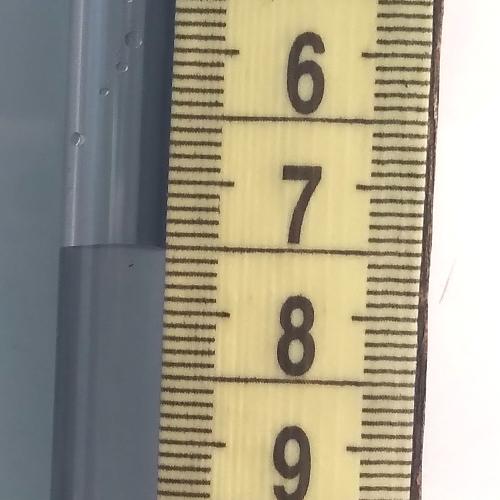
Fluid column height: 7.5 cm